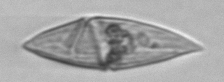
Label: Gyrodinium